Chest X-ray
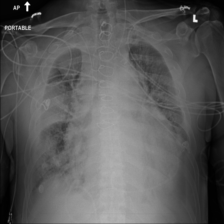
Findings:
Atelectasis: negative
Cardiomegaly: negative
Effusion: negative
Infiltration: positive
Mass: negative
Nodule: negative
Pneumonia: negative
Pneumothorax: negative
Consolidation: negative
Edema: negative
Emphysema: negative
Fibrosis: negative
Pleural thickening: negative
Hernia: negative